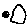
Label: moon